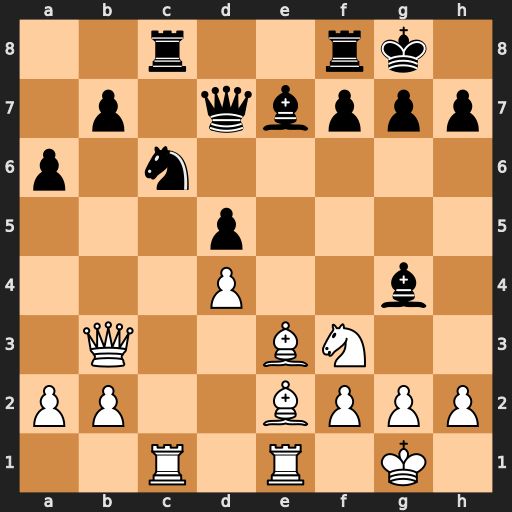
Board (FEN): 2r2rk1/1p1qbppp/p1n5/3p4/3P2b1/1Q2BN2/PP2BPPP/2R1R1K1
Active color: w
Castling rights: -
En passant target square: -
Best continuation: Rxc6 Qxc6 Ne5